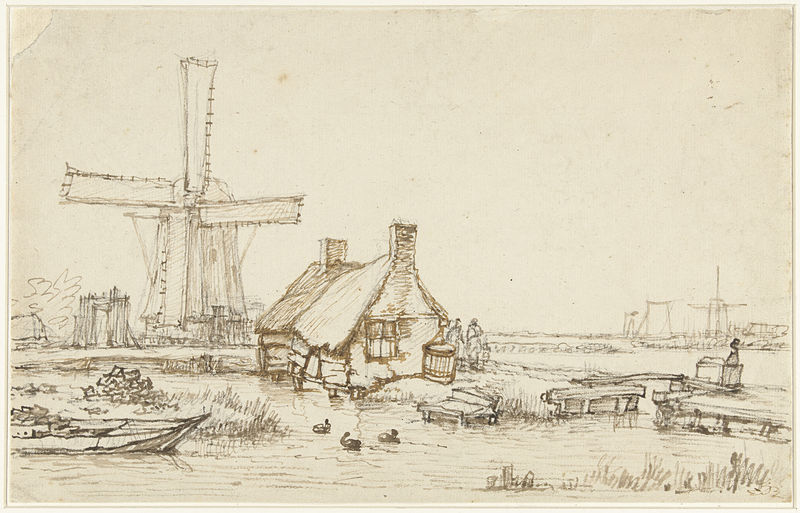
Titel: Landschap met huisjes en windmolen
Künstler: Jan Hulswit
Standort: Amsterdam
Institution: Rijksmuseum
Schlagwörter: wasser, landschaft, zeichnung, haus, wiese, ebene, windmühle, hütte, boot, steg, schwarzweiss, fass